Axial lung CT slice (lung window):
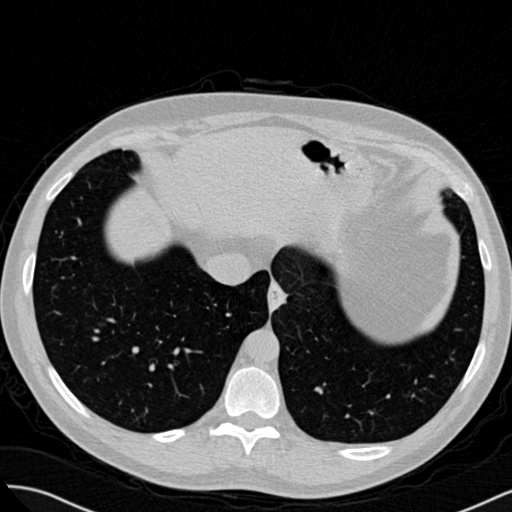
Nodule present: no